Question: In my database I have 4 tables :
The principal table :
'''
P(T_P, T, P, title)
'''
And 2 others table link with T_P:
'''
E(T_P, EE, AA, BB)
G(T_P, CC, DD, EE)
'''
And one other table 'D', with a 'TYPE' argument.
In my result, I would like to have 3 columns based on the 3 type.
To display, I use datatable with server side processing, because the 'P' table has 500.000 rows.
Actually, without datatable I use different queries:
- - - -
These work great, but I need to use datatable.
I don't know if I'm clear enough, so I've drawn a little schema.

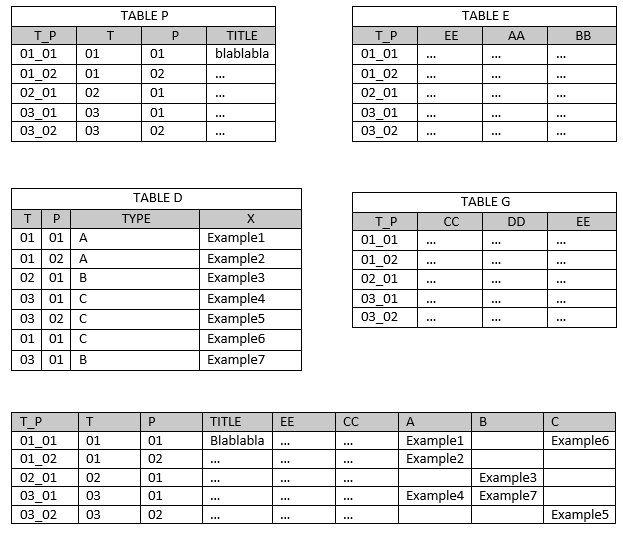
Answer: This should get you close to what you need. Can I ask why you're not using verbose names for tables/columns? You're just making your own life, and the life of whoever takes over this project next, much much harder.
'''
SELECT tP.T_P,
tP.T,
tP.P,
tP.Title,
tE.EE,
tG.CC,
tDa.X AS A,
tDb.X AS B,
tDc.X AS C
FROM P AS tP
LEFT JOIN E AS tE ON tP.T_P = tE.T_P
LEFT JOIN G AS tG ON tP.T_P = tG.T_P
LEFT JOIN D AS tDa ON tP.T = tDa.T AND tP.P = tDa.P AND tDa.Type = 'A'
LEFT JOIN D AS tDb ON tP.T = tDb.T AND tP.P = tDb.P AND tDb.Type = 'B'
LEFT JOIN D AS tDc ON tP.T = tDc.T AND tP.P = tDc.P AND tDc.Type = 'C'
'''
<URL>